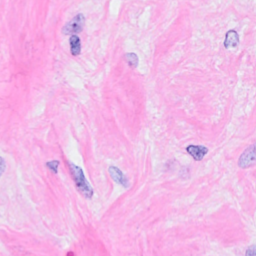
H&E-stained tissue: Breast